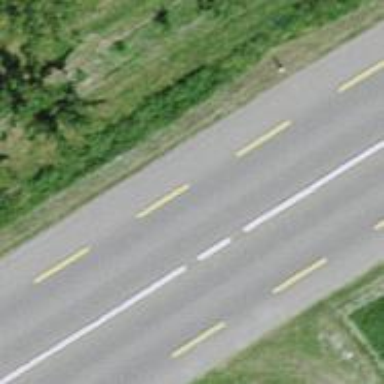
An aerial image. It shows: Advisory cycle lane on primary highway with asphalt surface.